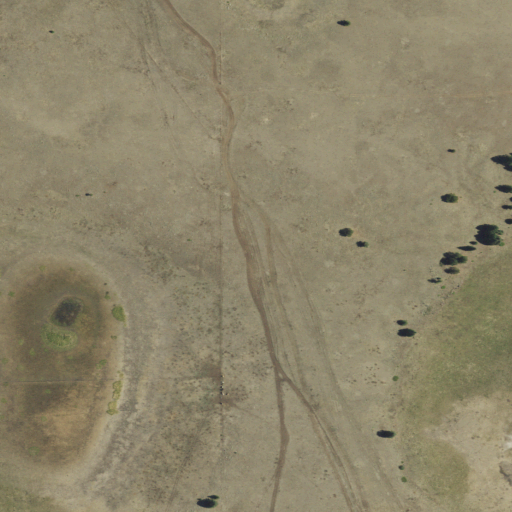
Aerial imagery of ridge(s) in New Mexico named Salt House Ridge containing shrub, evergreen forest, herbaceous wetlands, woody wetlands, and grassland